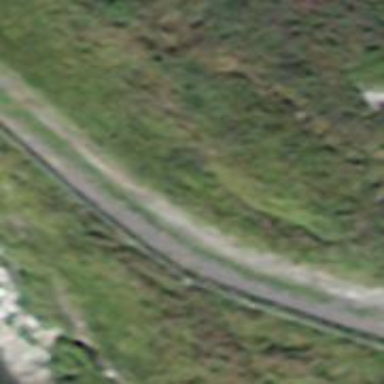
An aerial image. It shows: Track with very rough surface.